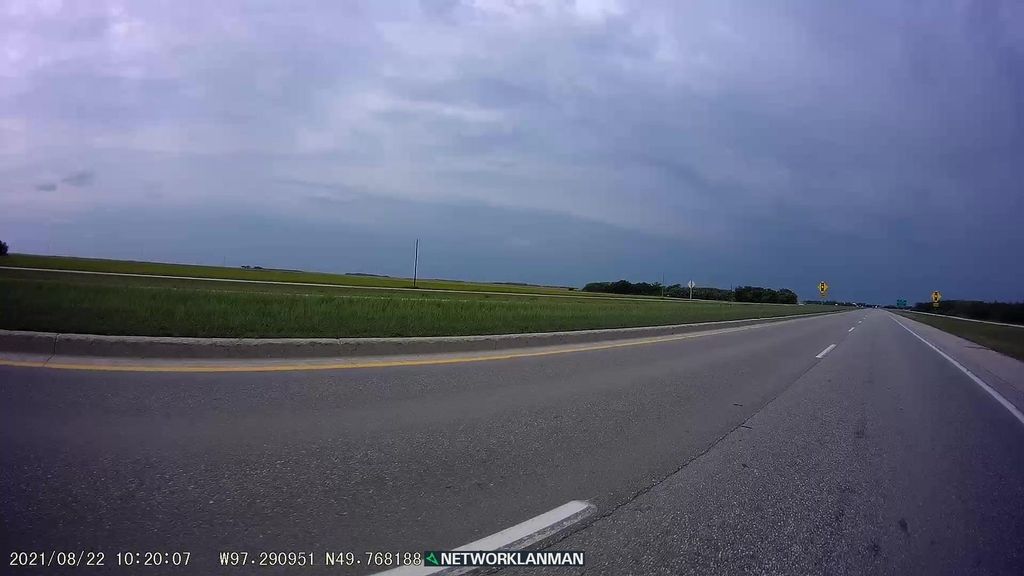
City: winnipeg